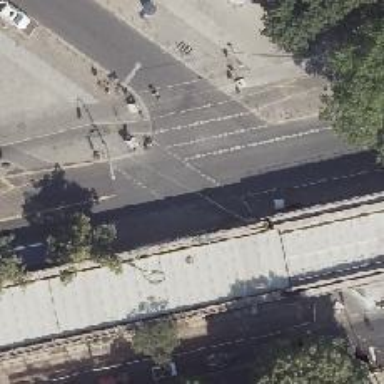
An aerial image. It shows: Secondary road with asphalt surface. It has markings for lanes and is dual carriageway with cycle track on the right side. Limited parking on the right side due to narrow space.